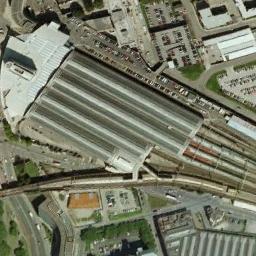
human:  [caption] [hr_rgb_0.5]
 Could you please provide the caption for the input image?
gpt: There is a large, Well-equipped railway station in the city .

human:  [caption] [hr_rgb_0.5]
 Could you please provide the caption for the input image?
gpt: The railway station has lots of railways and a big building and some parking lots are next to the railway station .

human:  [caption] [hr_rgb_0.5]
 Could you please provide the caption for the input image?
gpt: The railway station is next to some buildings and trees .

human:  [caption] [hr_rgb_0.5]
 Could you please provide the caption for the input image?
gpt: There are many buildings beside the railway station .

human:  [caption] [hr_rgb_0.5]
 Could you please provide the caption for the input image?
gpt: There are some buildings and many cars near the railway station .